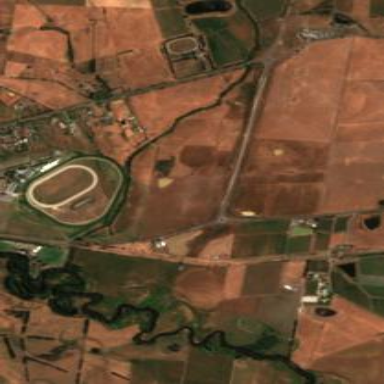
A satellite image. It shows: Sports centre dedicated to horse racing.